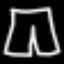
Label: pants